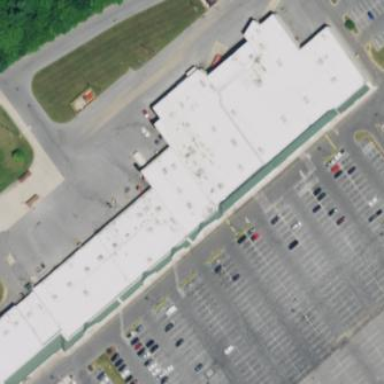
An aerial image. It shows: Retail building.